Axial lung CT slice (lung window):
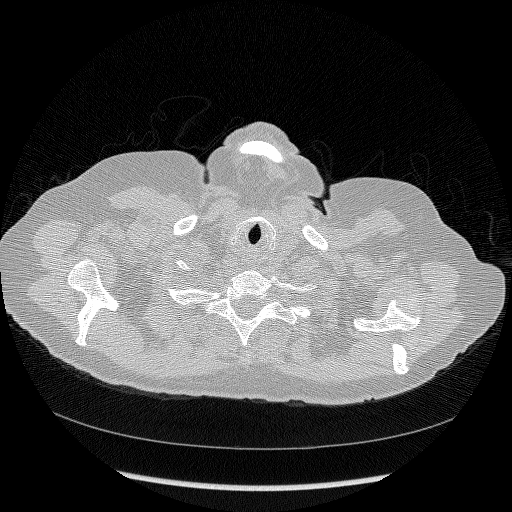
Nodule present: no